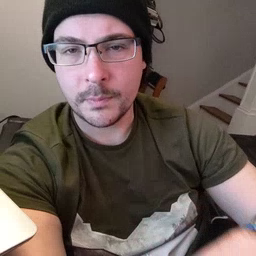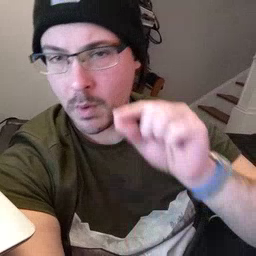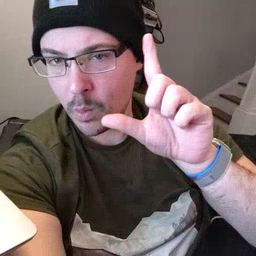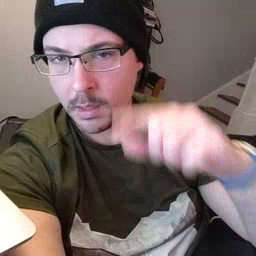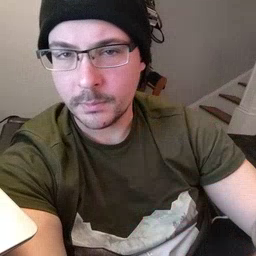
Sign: awake